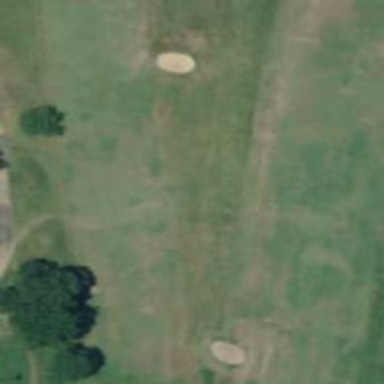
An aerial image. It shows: Grassy area designated as golf fairway.